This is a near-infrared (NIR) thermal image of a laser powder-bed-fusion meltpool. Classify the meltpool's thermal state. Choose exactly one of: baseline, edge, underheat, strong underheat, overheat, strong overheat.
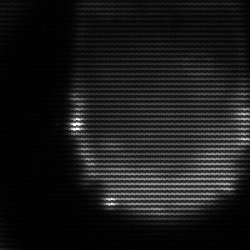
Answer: edge